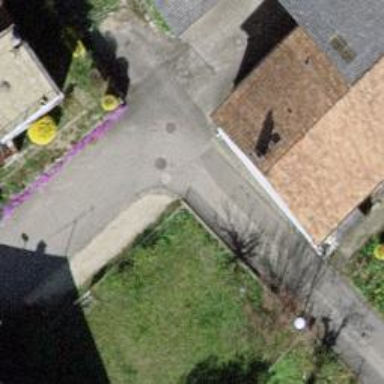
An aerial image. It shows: Asphalt road in residential area.